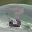
Label: 3